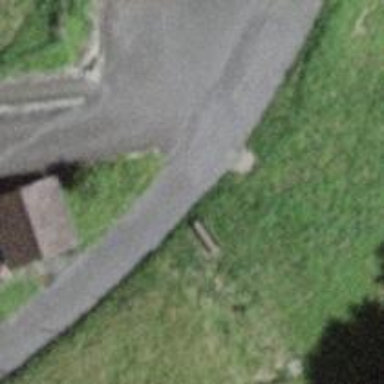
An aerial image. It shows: Bench.